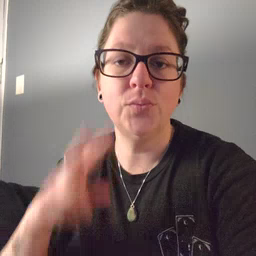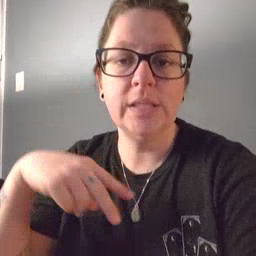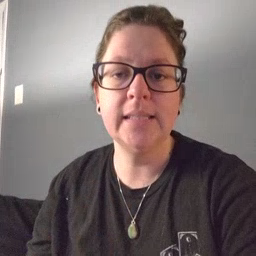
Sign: read